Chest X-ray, PA view. Patient: 58 years old, sex M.
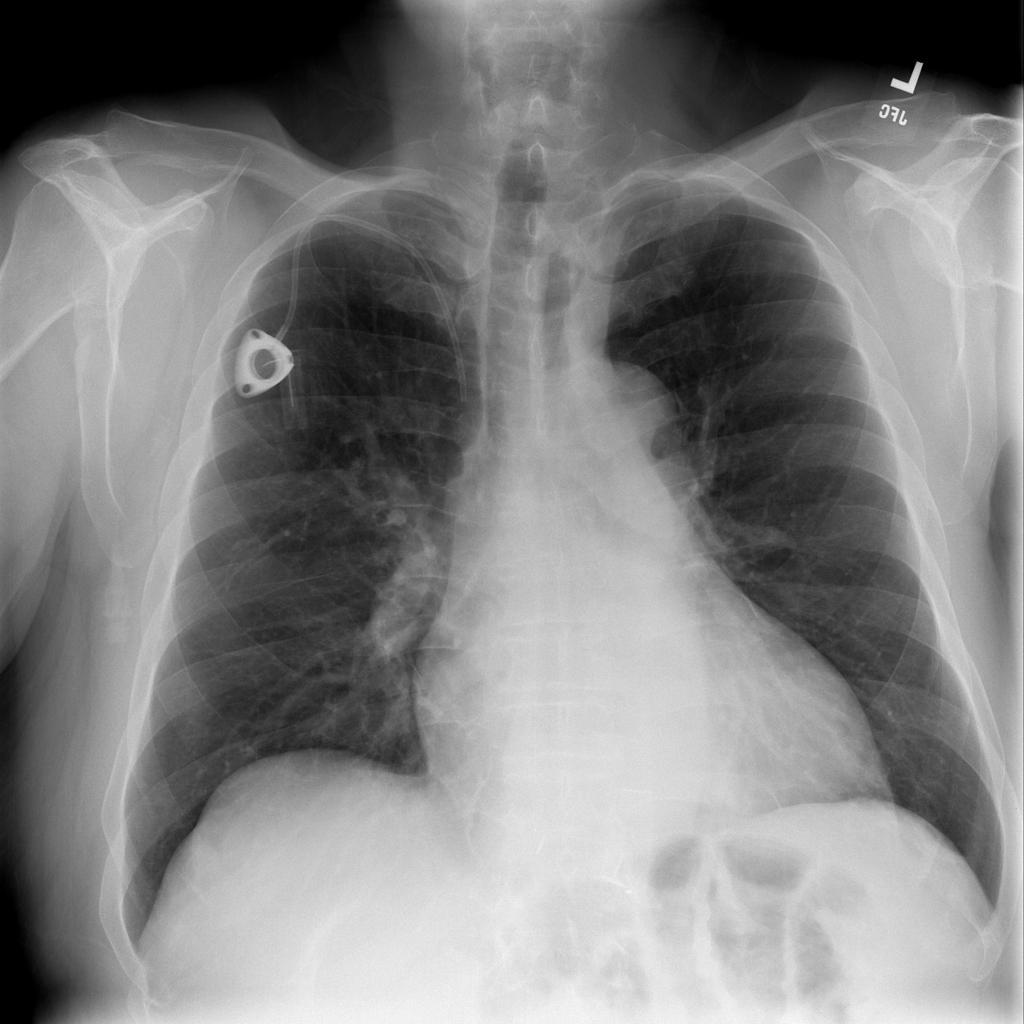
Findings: Cardiomegaly, Effusion